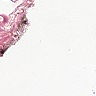
Metastatic tissue present: no